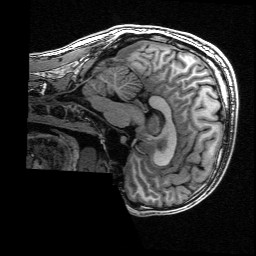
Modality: T1w
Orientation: sagittal
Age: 19
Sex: male
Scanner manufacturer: siemens
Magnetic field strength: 3 T
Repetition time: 2.53 s
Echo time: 0.00126 s